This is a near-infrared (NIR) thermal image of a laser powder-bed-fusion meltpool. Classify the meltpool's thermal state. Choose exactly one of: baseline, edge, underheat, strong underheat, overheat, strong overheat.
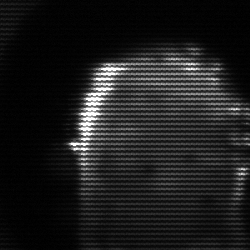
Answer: baseline